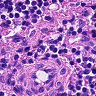
Metastatic tissue present: no